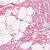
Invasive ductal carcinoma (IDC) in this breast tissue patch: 0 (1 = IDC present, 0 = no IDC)